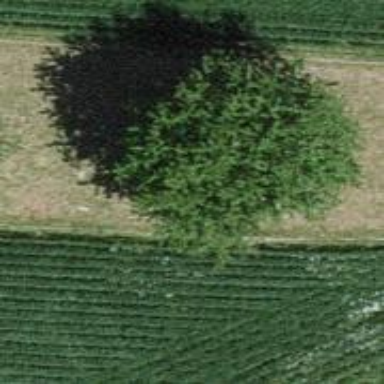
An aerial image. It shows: Agricultural area with deciduous broadleaved trees.